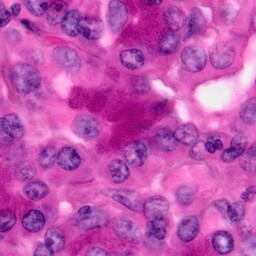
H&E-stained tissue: Pancreatic